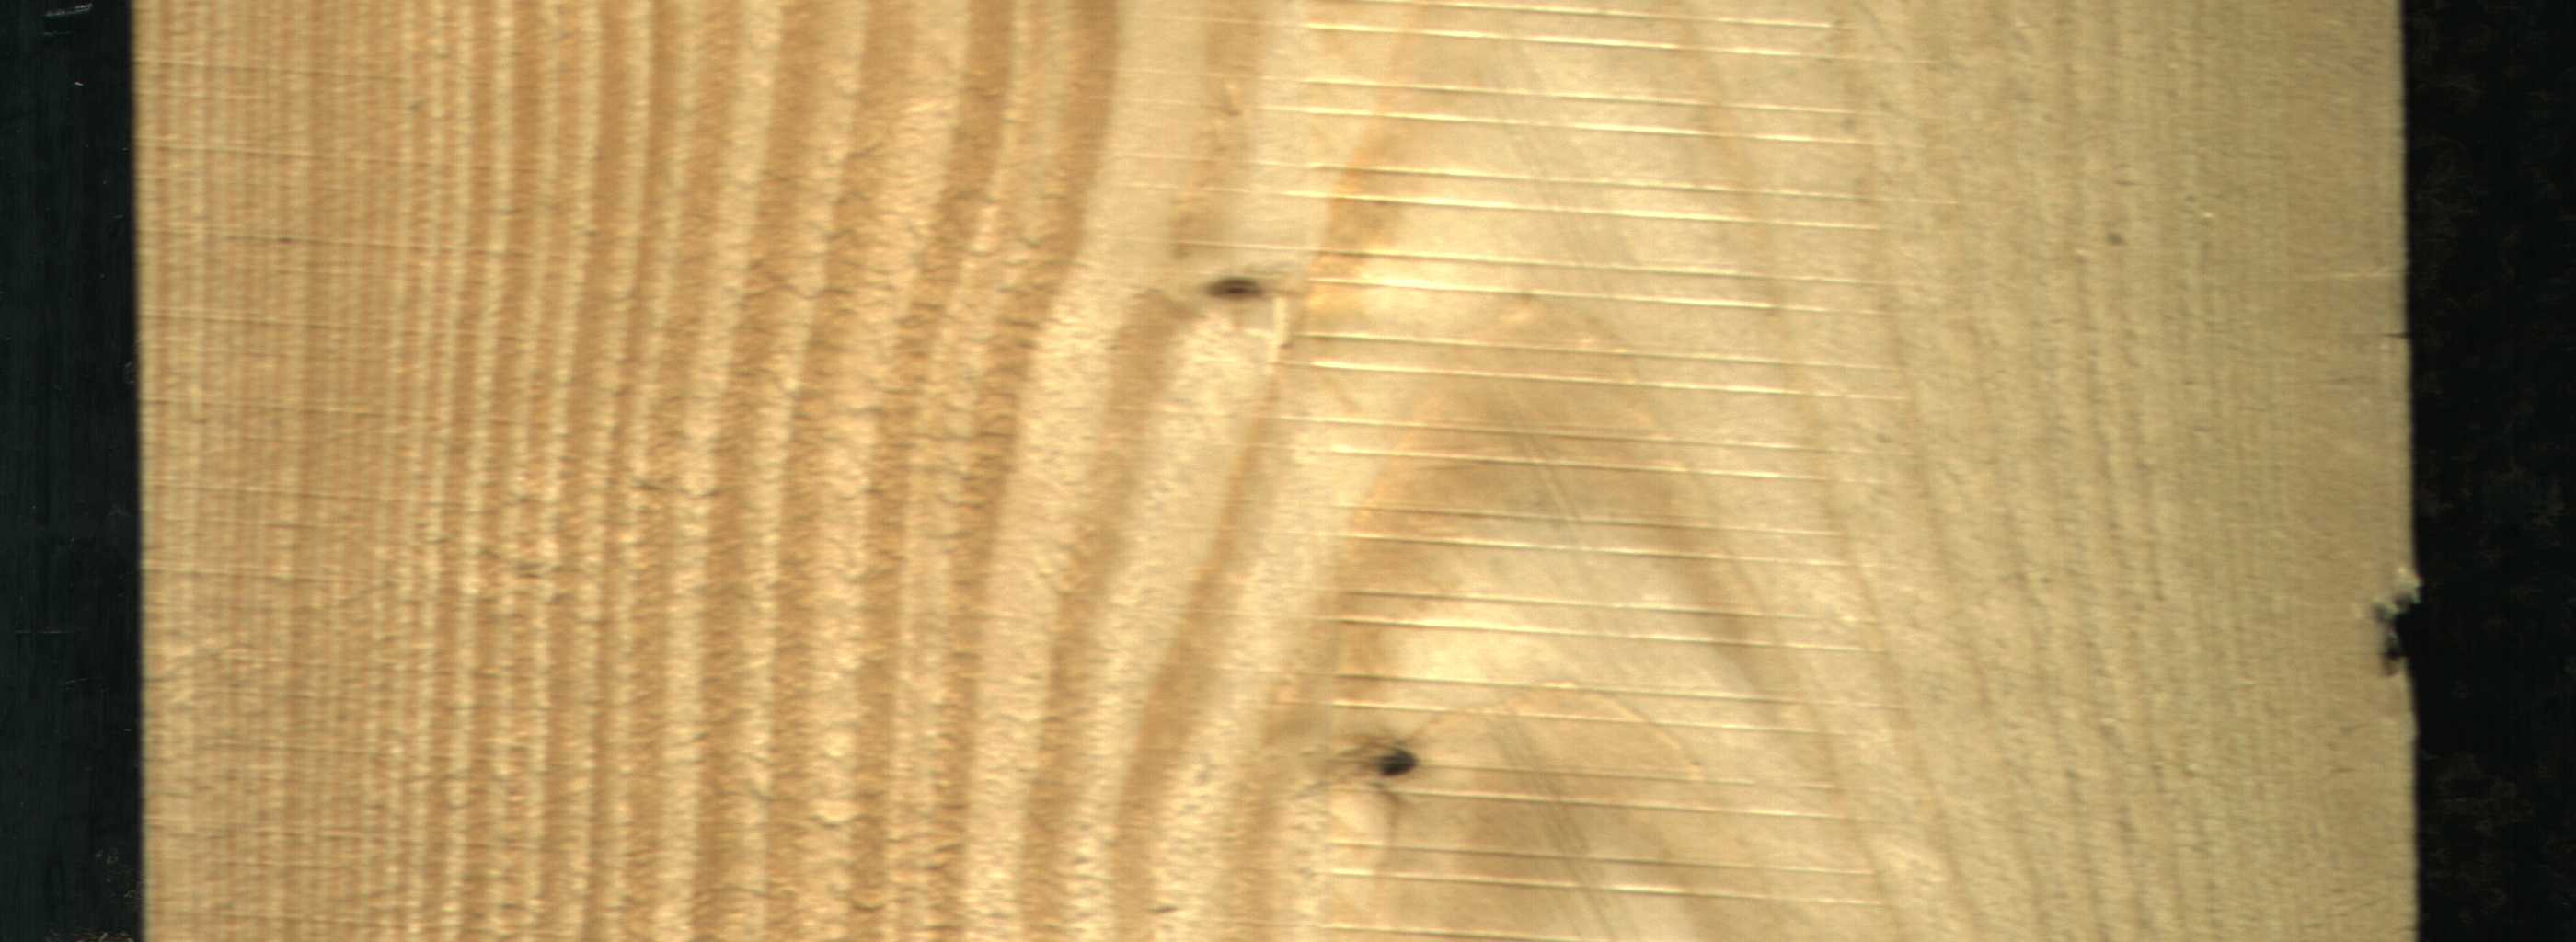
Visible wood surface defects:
Live_Knot
Live_Knot